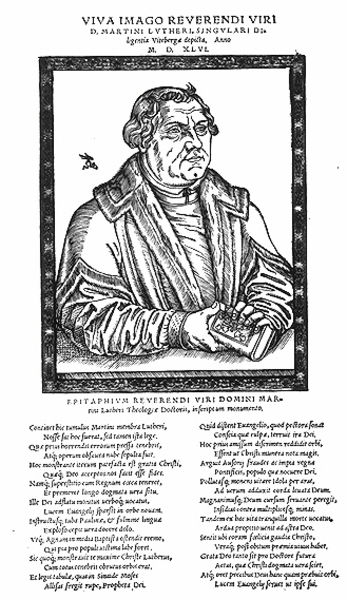
Titel: Bildnis des Martin Luther
Künstler: Lucas d.Ä. Cranach
Institution: (Seriendruck)
Schlagwörter: feder, mann, vogel, frisur, mund, nase, profil, schwarz, stirn, tisch, weiss, zeichnung, blick, hemd, augen, bibel, falten, kragen, pelz, rahmen, taube, ärmel, bild, bildnis, hände, portrait, porträt, kirche, gewand, haare, mantel, blatt, brustbild, locken, holzschnitt, schrift, papier, zwei, lehrer, grafik, graphik, spalten, rand, dick, inschrift, ornamente, robe, deutsch, revers, name, buch, druck, monogramm, stich, titel, seite, illustration, text, steckbrief, überschrift, buchdruck, buchseite, talar, mittelalter, luther, gelehrter, protestantismus, betend, fraktur, verse, gedruckt, flugblatt, latein, vasari, lateinisch, martin, rundlich, martin luther, psalm, mücke, vers, schaube, thesen, vita, sprache, matel, sereindruck, aufliegen, cranch, lucas, 15. jahrhundert, deutsh, luther bibel, artin luther